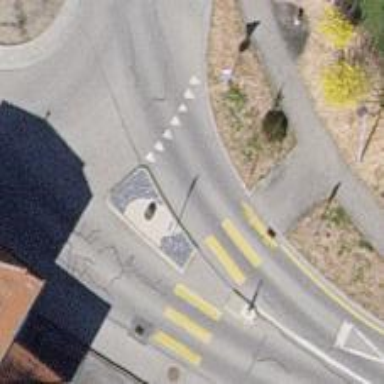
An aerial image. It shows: Uncontrolled zebra crossing with pedestrian island.